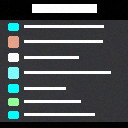
Screen state: on